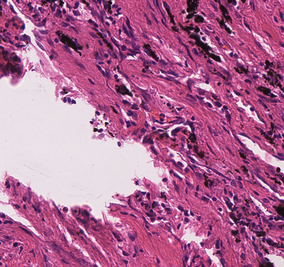
Tumor epithelial tissue: no
Tumor-associated stroma tissue: yes
Normal tissue: no